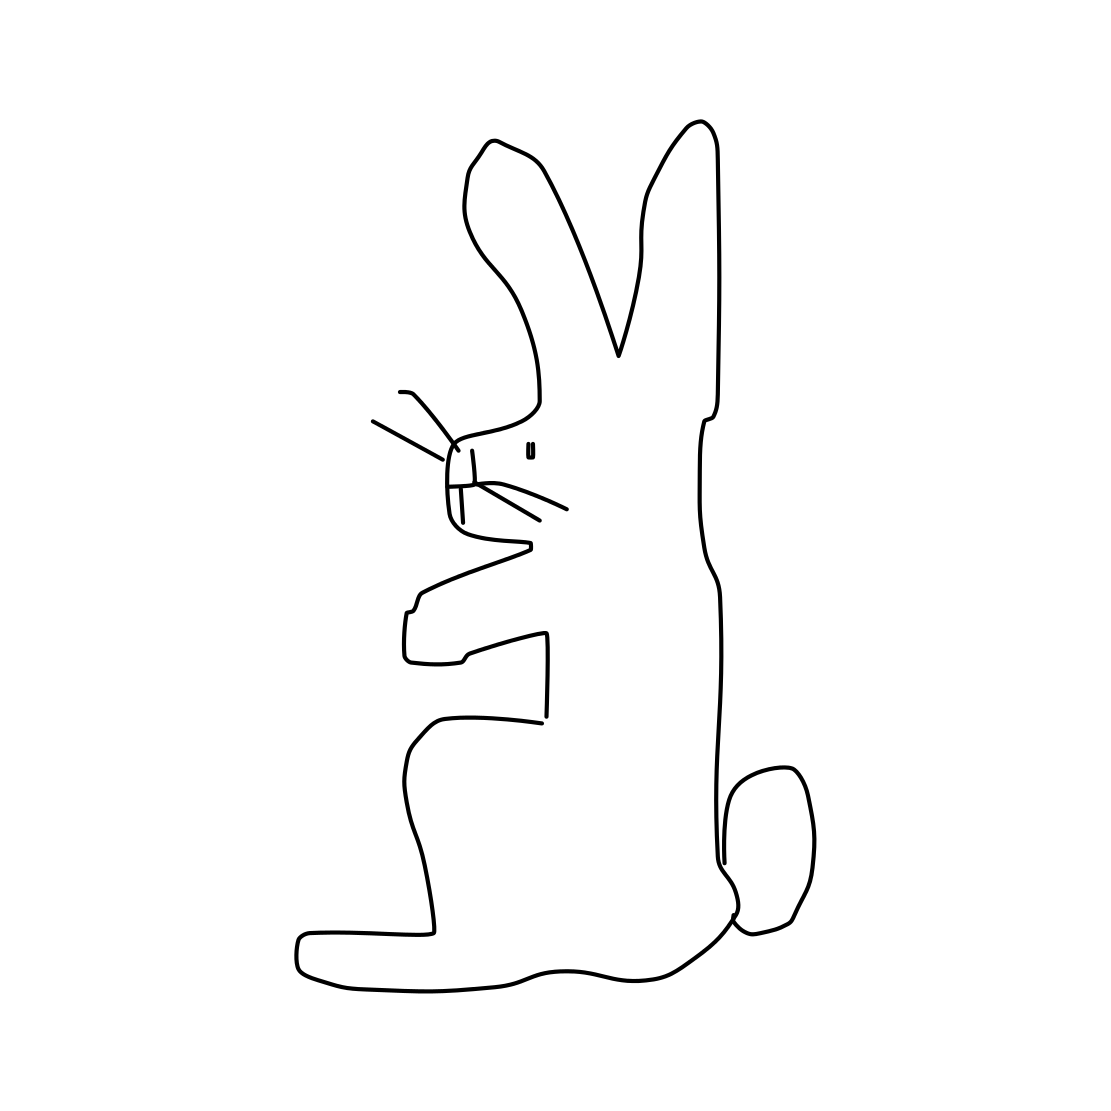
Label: rabbit